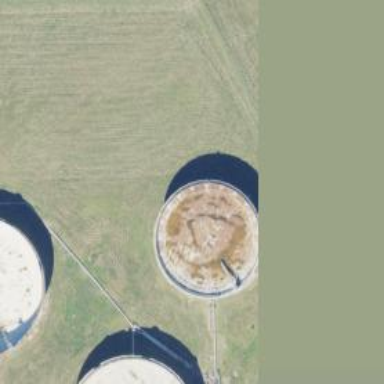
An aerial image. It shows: Storage tank which is man-made and housed in building.